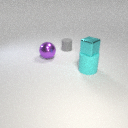
large cyan rubber cylinder in front of small gray rubber cylinder